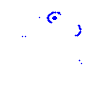
Particle: pion